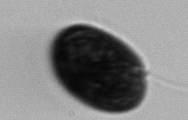
Label: Prorocentrum